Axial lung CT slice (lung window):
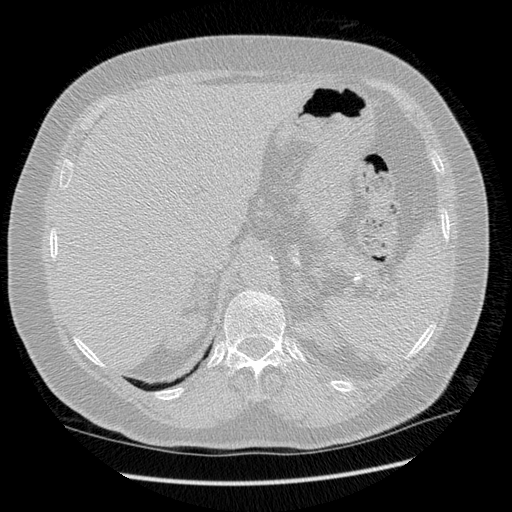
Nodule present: no